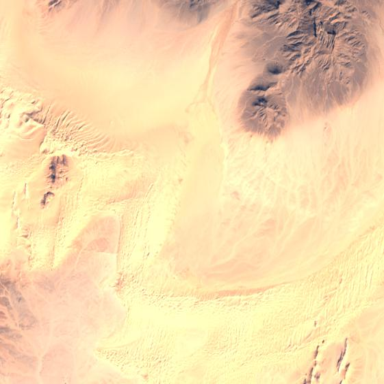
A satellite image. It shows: Desert landscape consisting of sand dunes known as erg.